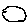
Label: circle